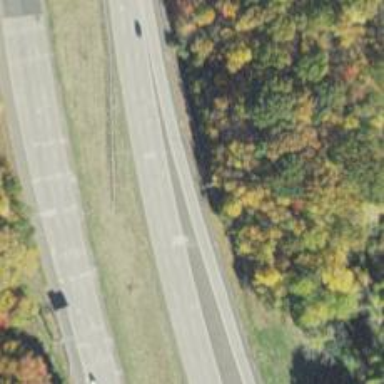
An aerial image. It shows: Asphalt motorway link.